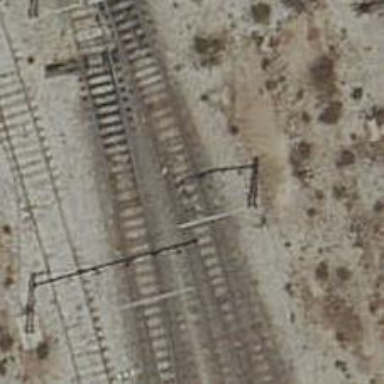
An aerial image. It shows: Rail yard with electrified contact lines for railway operations.